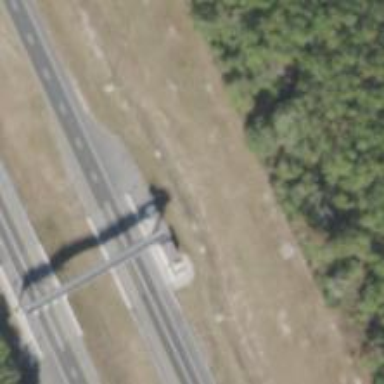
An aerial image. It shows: Toll gantry on the road.